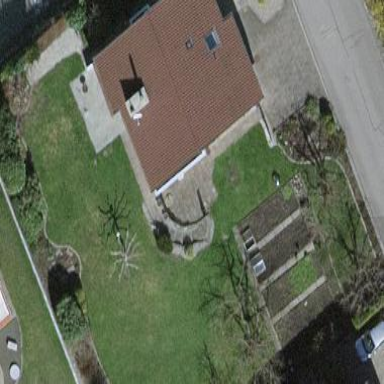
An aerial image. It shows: Simple house.